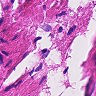
Metastatic tissue present: no